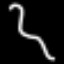
Label: squiggle